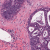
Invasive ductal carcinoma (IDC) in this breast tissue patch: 0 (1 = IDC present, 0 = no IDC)